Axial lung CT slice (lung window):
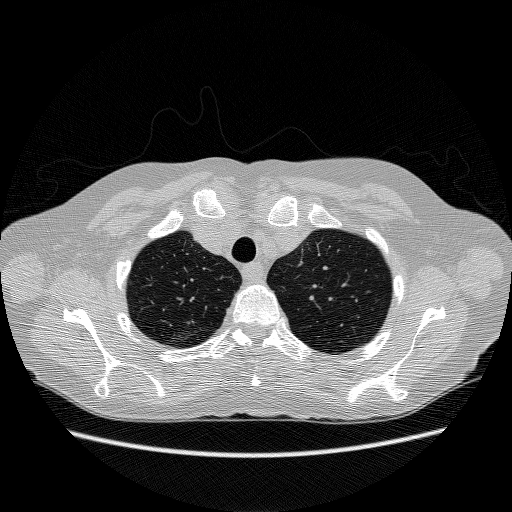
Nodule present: no